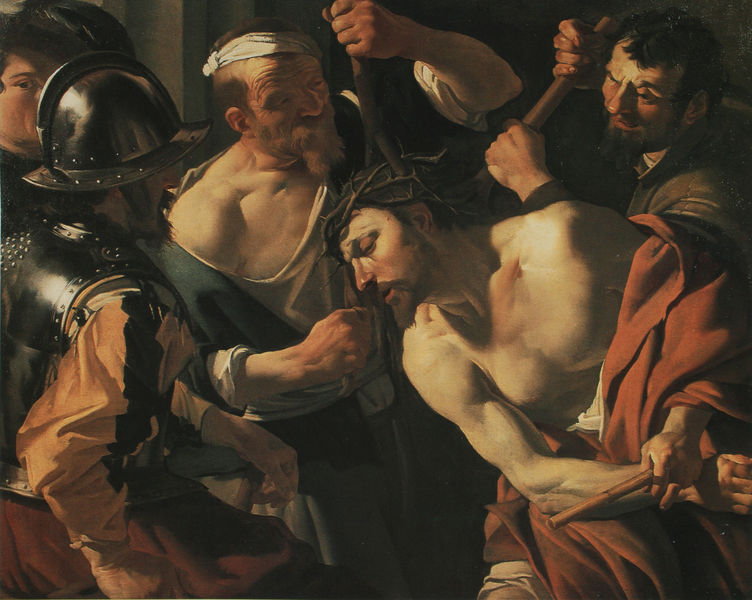
Titel: Die Dornenkrönung Christi
Künstler: Dirck van Baburen
Standort: Utrecht
Institution: Museum het Catharijneconvent
Schlagwörter: menschen, männer, rot, malerei, mantel, krone, stock, stab, soldaten, religion, fäuste, soldat, helm, kranz, christus, jesus, leiden, dornen, dornenkrone, dorn, geißelung, leidensweg, geißel, geisel, dorne, mantel]rot